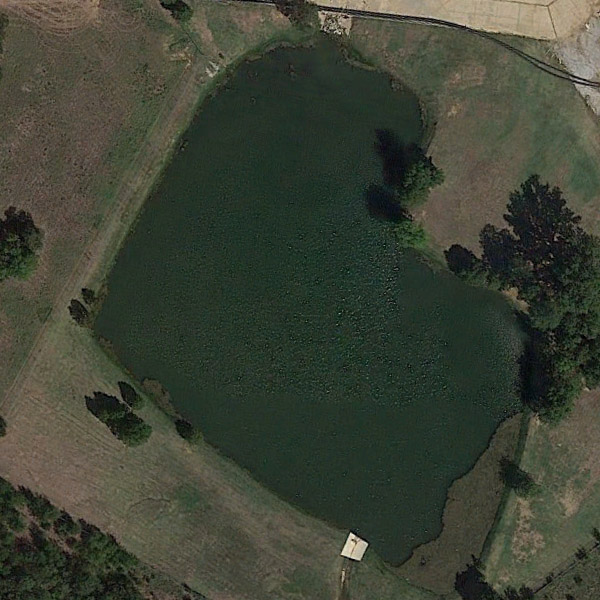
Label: Pond